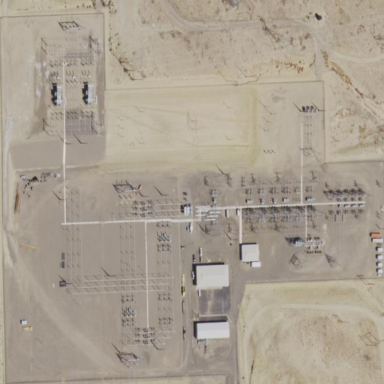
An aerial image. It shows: Fenced power substation at the transmission level.